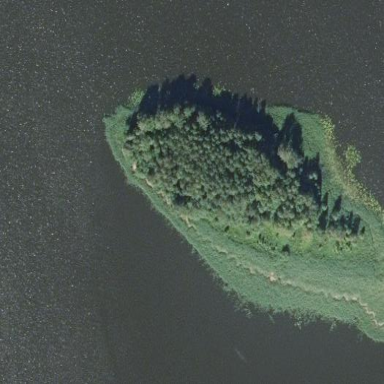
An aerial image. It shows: Islet.